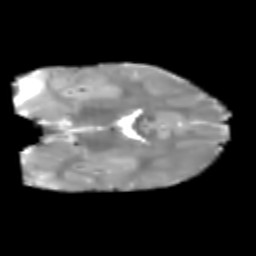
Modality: T2w
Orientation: coronal
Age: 6
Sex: male
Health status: healthy